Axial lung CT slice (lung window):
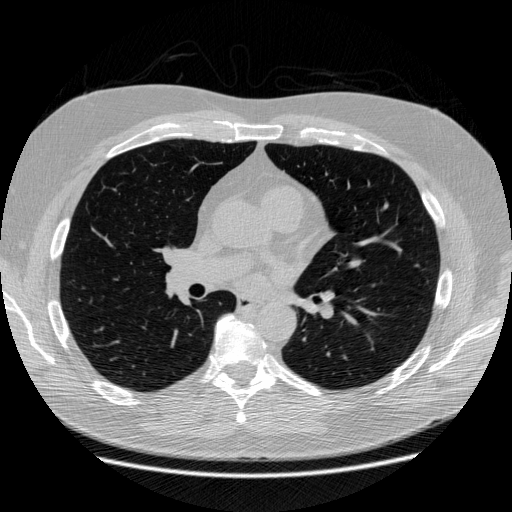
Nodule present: no